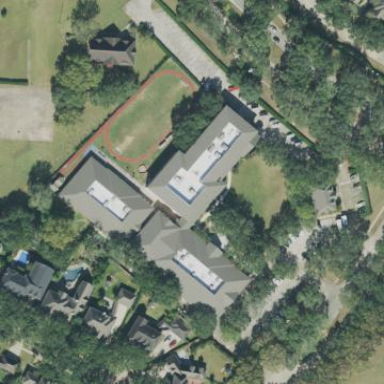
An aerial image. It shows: School.